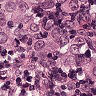
Metastatic tissue present: yes